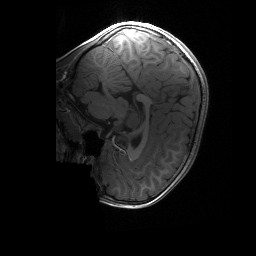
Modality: T1w
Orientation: sagittal
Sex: female
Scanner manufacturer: siemens
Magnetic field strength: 3 T
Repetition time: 1.9 s
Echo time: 0.00243 s